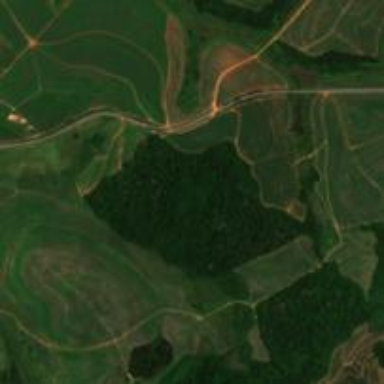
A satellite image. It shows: Farmland used for cultivating coffee crops.